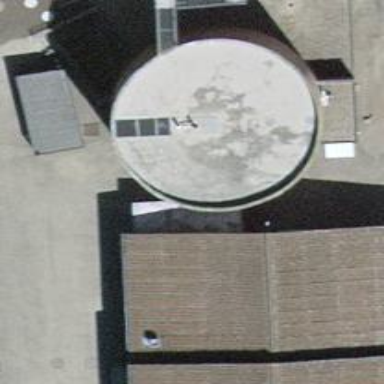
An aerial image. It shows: Silo building.